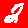
Digit: 2